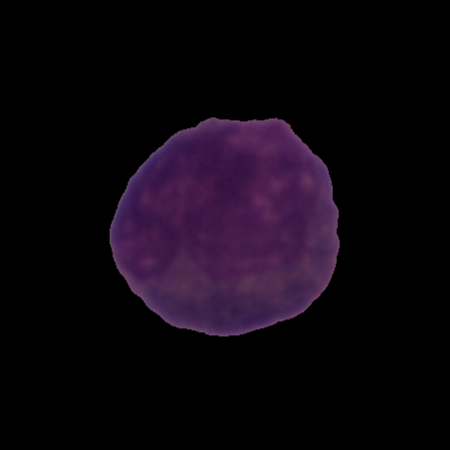
Label: cancer